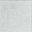
Piece: xx